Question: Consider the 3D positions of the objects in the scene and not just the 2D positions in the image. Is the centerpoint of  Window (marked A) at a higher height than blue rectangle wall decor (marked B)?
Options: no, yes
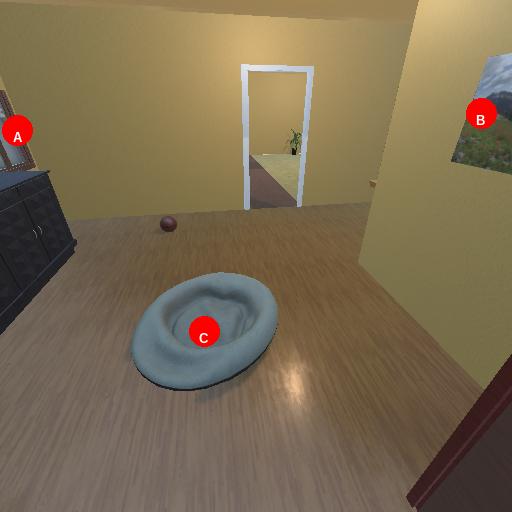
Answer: no